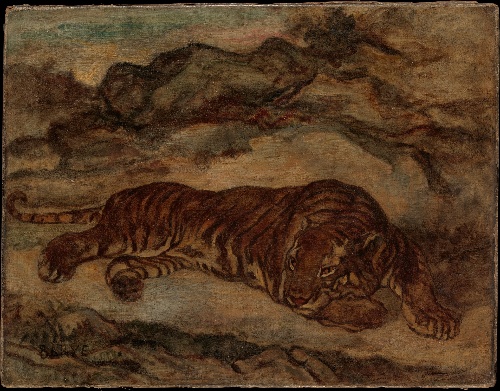
Title: Tiger in Repose
Artist: Antoine-Louis Barye
Artist bio: French, Paris 1795–1875 Paris
Date: ca. 1850–65
Object type: Painting
Classification: Paintings
Medium: Oil on canvas
Dimensions: 10 3/4 × 14 in. (27.3 × 35.6 cm)
Department: European Paintings
Credit line: Gift of Eugene V. Thaw, 2015
Accession year: 2015
Repository: Metropolitan Museum of Art, New York, NY
Tags: Tigers